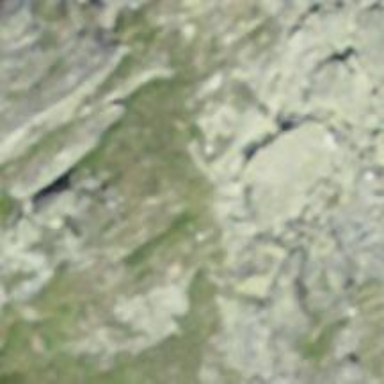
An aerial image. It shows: Cliff in nature.